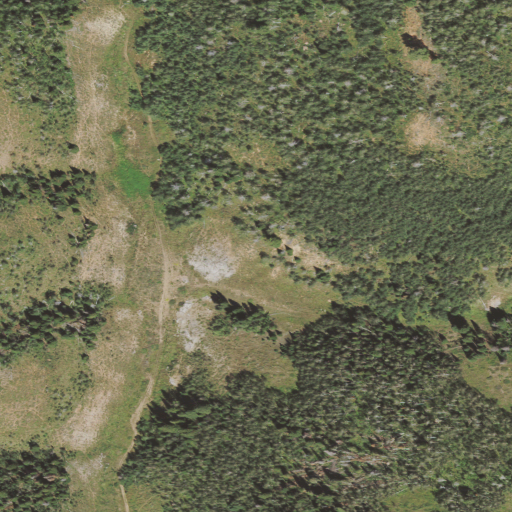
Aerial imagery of valley in Utah named Mitchell Hollow containing deciduous forest, shrub, evergreen forest, and mixed forest